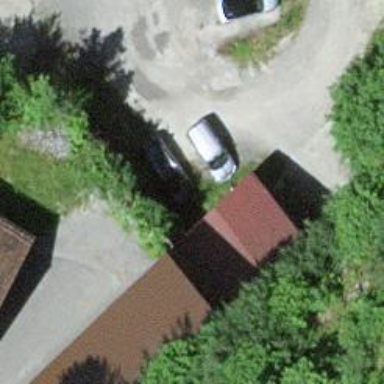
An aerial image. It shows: Garage building.